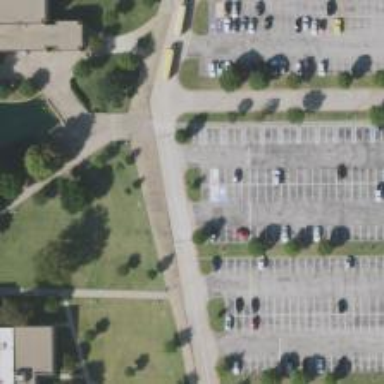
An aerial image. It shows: Parking space is available.